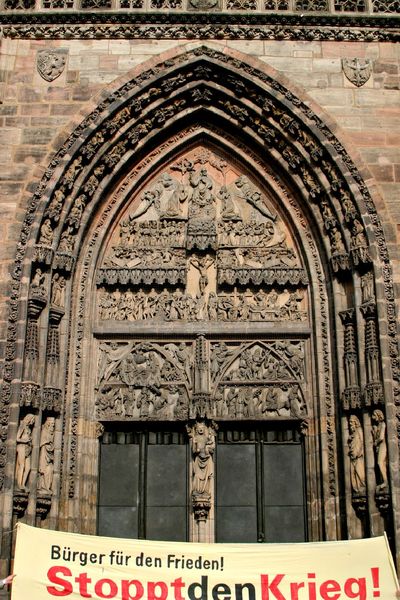
Titel: Westportal von St. Lorenz in Nürnberg
Standort: Nürnberg, St. Lorenz (EU - D - B)
Schlagwörter: menschen, gotik, engel, relief, bogen, fassade, religion, kapitell, portal, wappen, spitzbogen, jünger, christ, vierge, église, allemagne, cathédrale, dieu, portail, voûte, statues, saints, tympan, refief, trumeau, pilier, arc brisé, arc de cercle, manifestation, paacifisme, portail gorthique, portail gothique, haut-reliefs, arceaux